Question: Attached is the image for "1" as a barcode. Some scanners seem to have a hard time reading this. Mine does not. What do you recommend to do in order to fix this?
Items in my database are 1,2,3,4...etc auto increment.

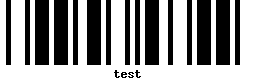
Answer: Looks like your intercharacter spacing is two white spaces wide. Have you tried tightening it up a little? Some scanners are picky about it even though it isn't officially equal to 1 narrow white bar.